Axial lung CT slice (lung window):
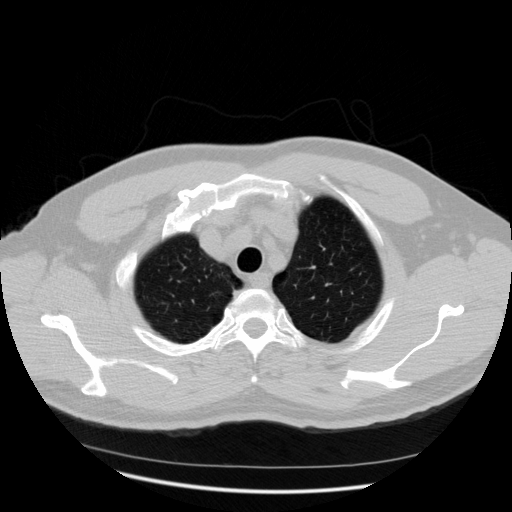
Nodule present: no